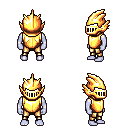
a pixel art fantasy rpg character, male body template, dark elf, purple skin, gold chest armor, gold greaves, pink short mohawk hairstyle, gold helm, four views (front, back, left, right), 2x2 character sprite sheet, small pixel art, hard edges, no anti-aliasing